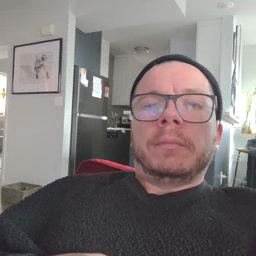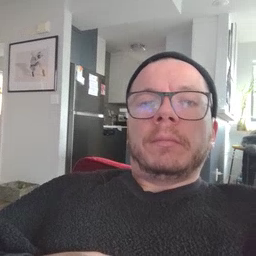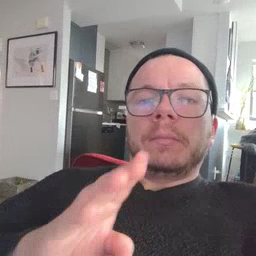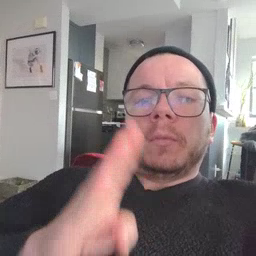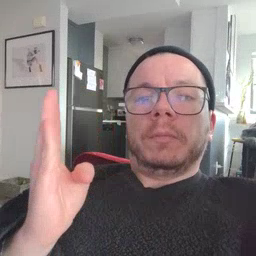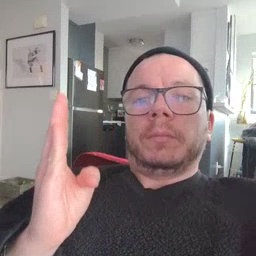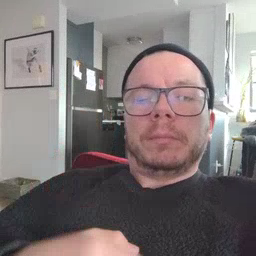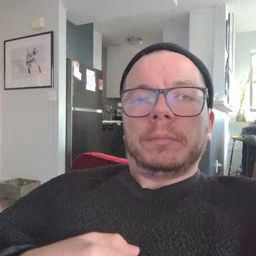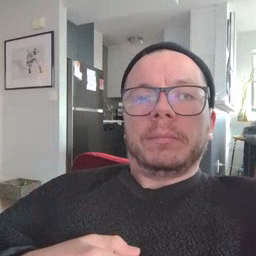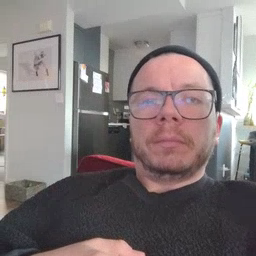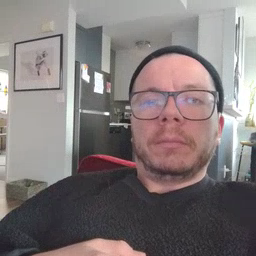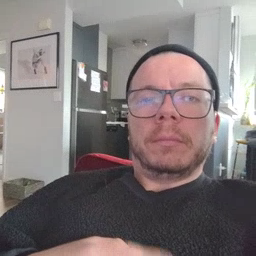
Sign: open